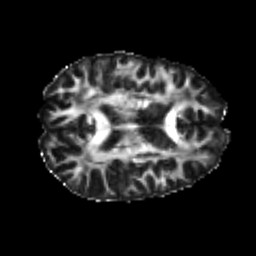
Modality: FA
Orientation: axial
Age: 22
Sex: male
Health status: healthy
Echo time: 0.074 s